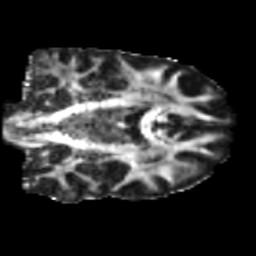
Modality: FA
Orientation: coronal
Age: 46
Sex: male
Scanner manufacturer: siemens
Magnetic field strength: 3 T
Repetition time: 5 s
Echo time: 0.092 s